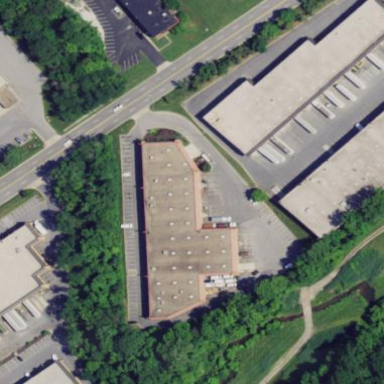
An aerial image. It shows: Commercial building.